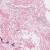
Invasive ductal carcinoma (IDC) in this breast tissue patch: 0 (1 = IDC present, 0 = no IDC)